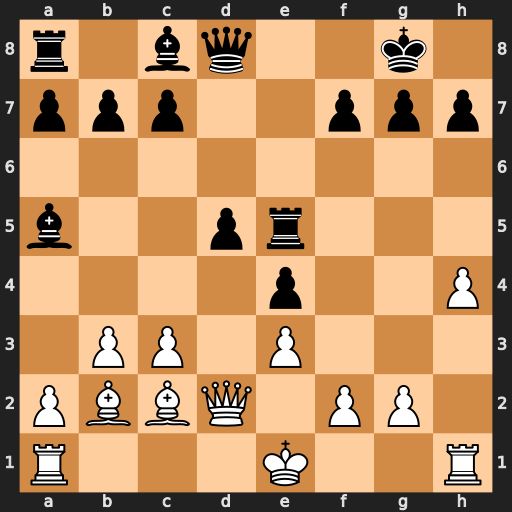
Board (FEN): r1bq2k1/ppp2ppp/8/b2pr3/4p2P/1PP1P3/PBBQ1PP1/R3K2R
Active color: w
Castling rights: KQ
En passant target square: -
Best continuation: b4 Bb6 c4